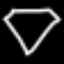
Label: diamond